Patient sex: F
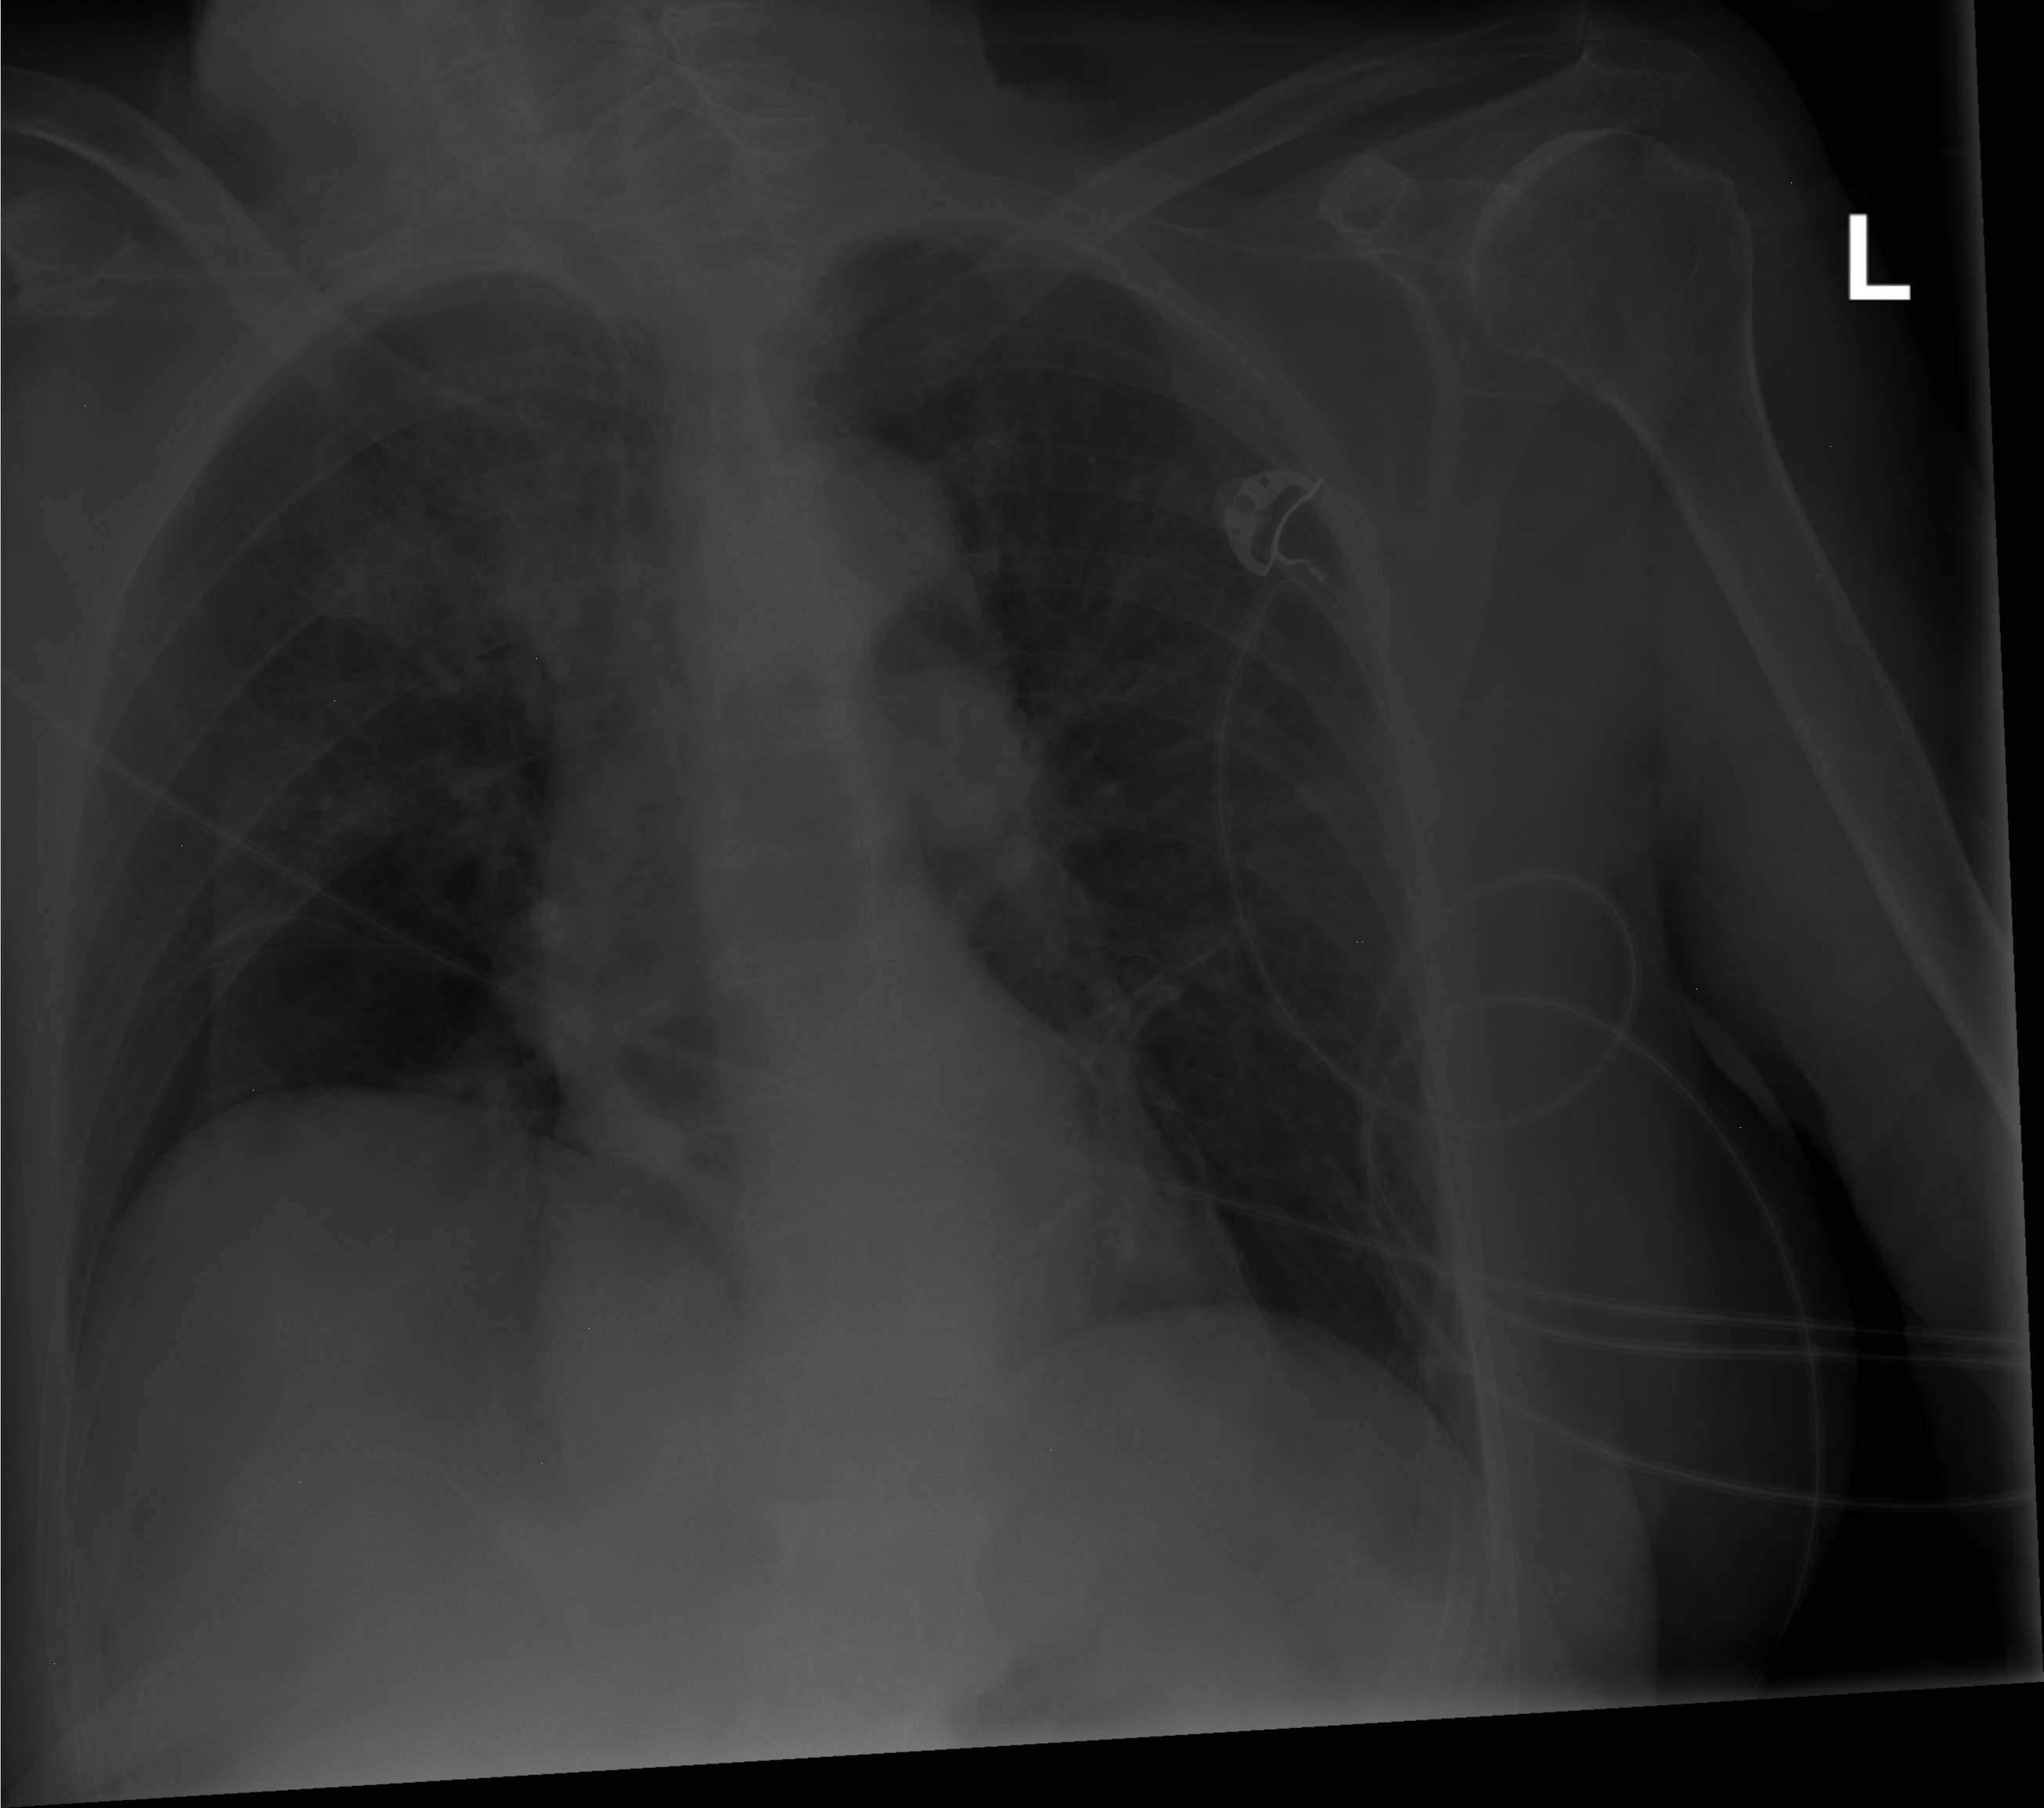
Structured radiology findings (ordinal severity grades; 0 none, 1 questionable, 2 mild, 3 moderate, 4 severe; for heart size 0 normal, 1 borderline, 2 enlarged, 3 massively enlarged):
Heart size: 0
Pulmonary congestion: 2
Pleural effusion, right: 0
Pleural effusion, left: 0
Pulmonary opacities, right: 0
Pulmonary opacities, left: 0
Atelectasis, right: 0
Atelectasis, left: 2